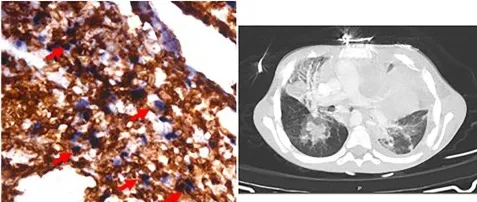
Microcephaly. Gastric biopsy: EBV-encoded small ribonucleic acid (EBER1) in situ hybridization shows positive nuclei EBER+ in the T cells lymphocytes.
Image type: pathology (fish)